Interaction volume radius: 10 \u00c5
Interaction volume height: 15 \u00c5
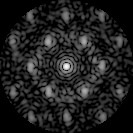
Disorder parameter: 0.542